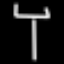
Label: fork